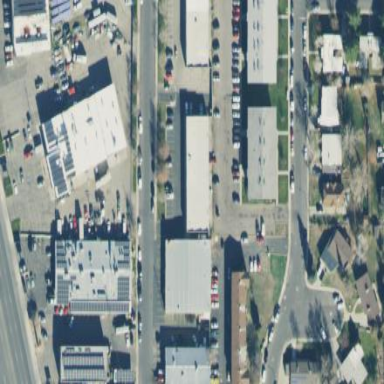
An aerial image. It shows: Commercial area.